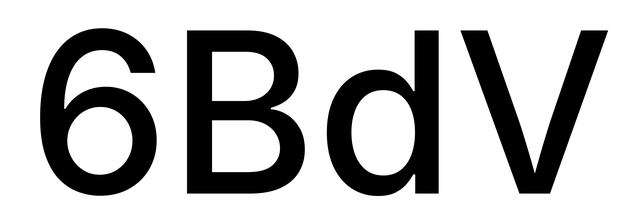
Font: Inter_Medium